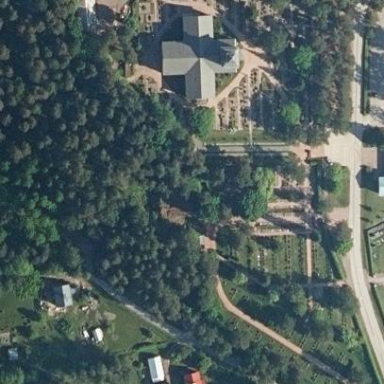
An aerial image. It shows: Grave yard.